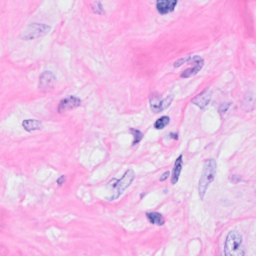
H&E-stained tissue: Breast